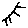
Label: sun